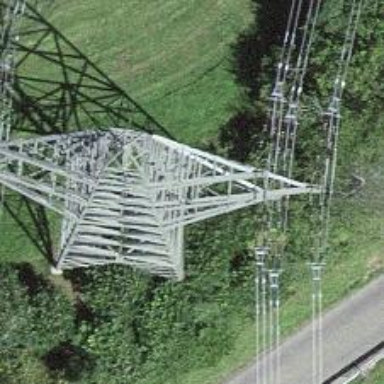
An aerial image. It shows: Power tower.